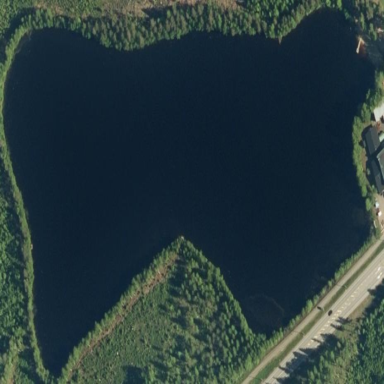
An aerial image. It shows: Beautiful lake surrounded by nature.